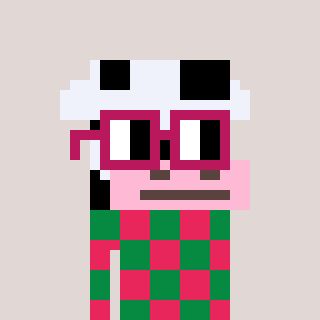
a pixel art character with square dark red glasses, a cow-shaped head and a redpinkish-colored body on a warm background